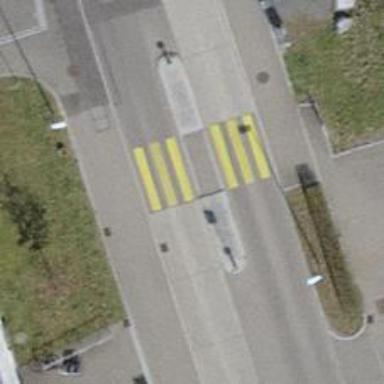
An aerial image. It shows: Uncontrolled zebra crossing with central island.